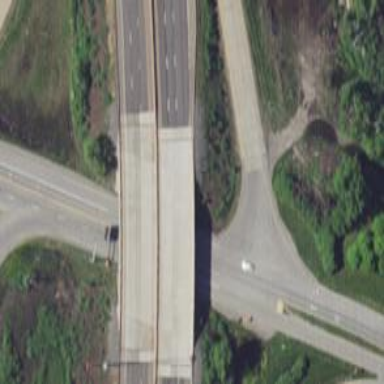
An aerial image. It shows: Motorway bridge.